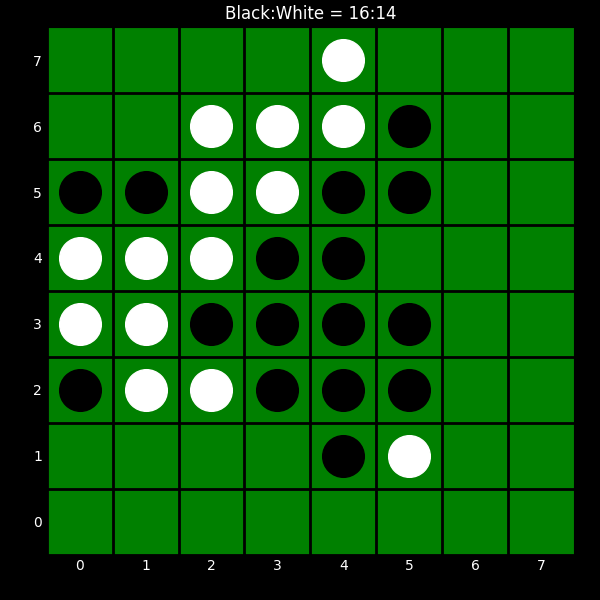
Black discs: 16
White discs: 14